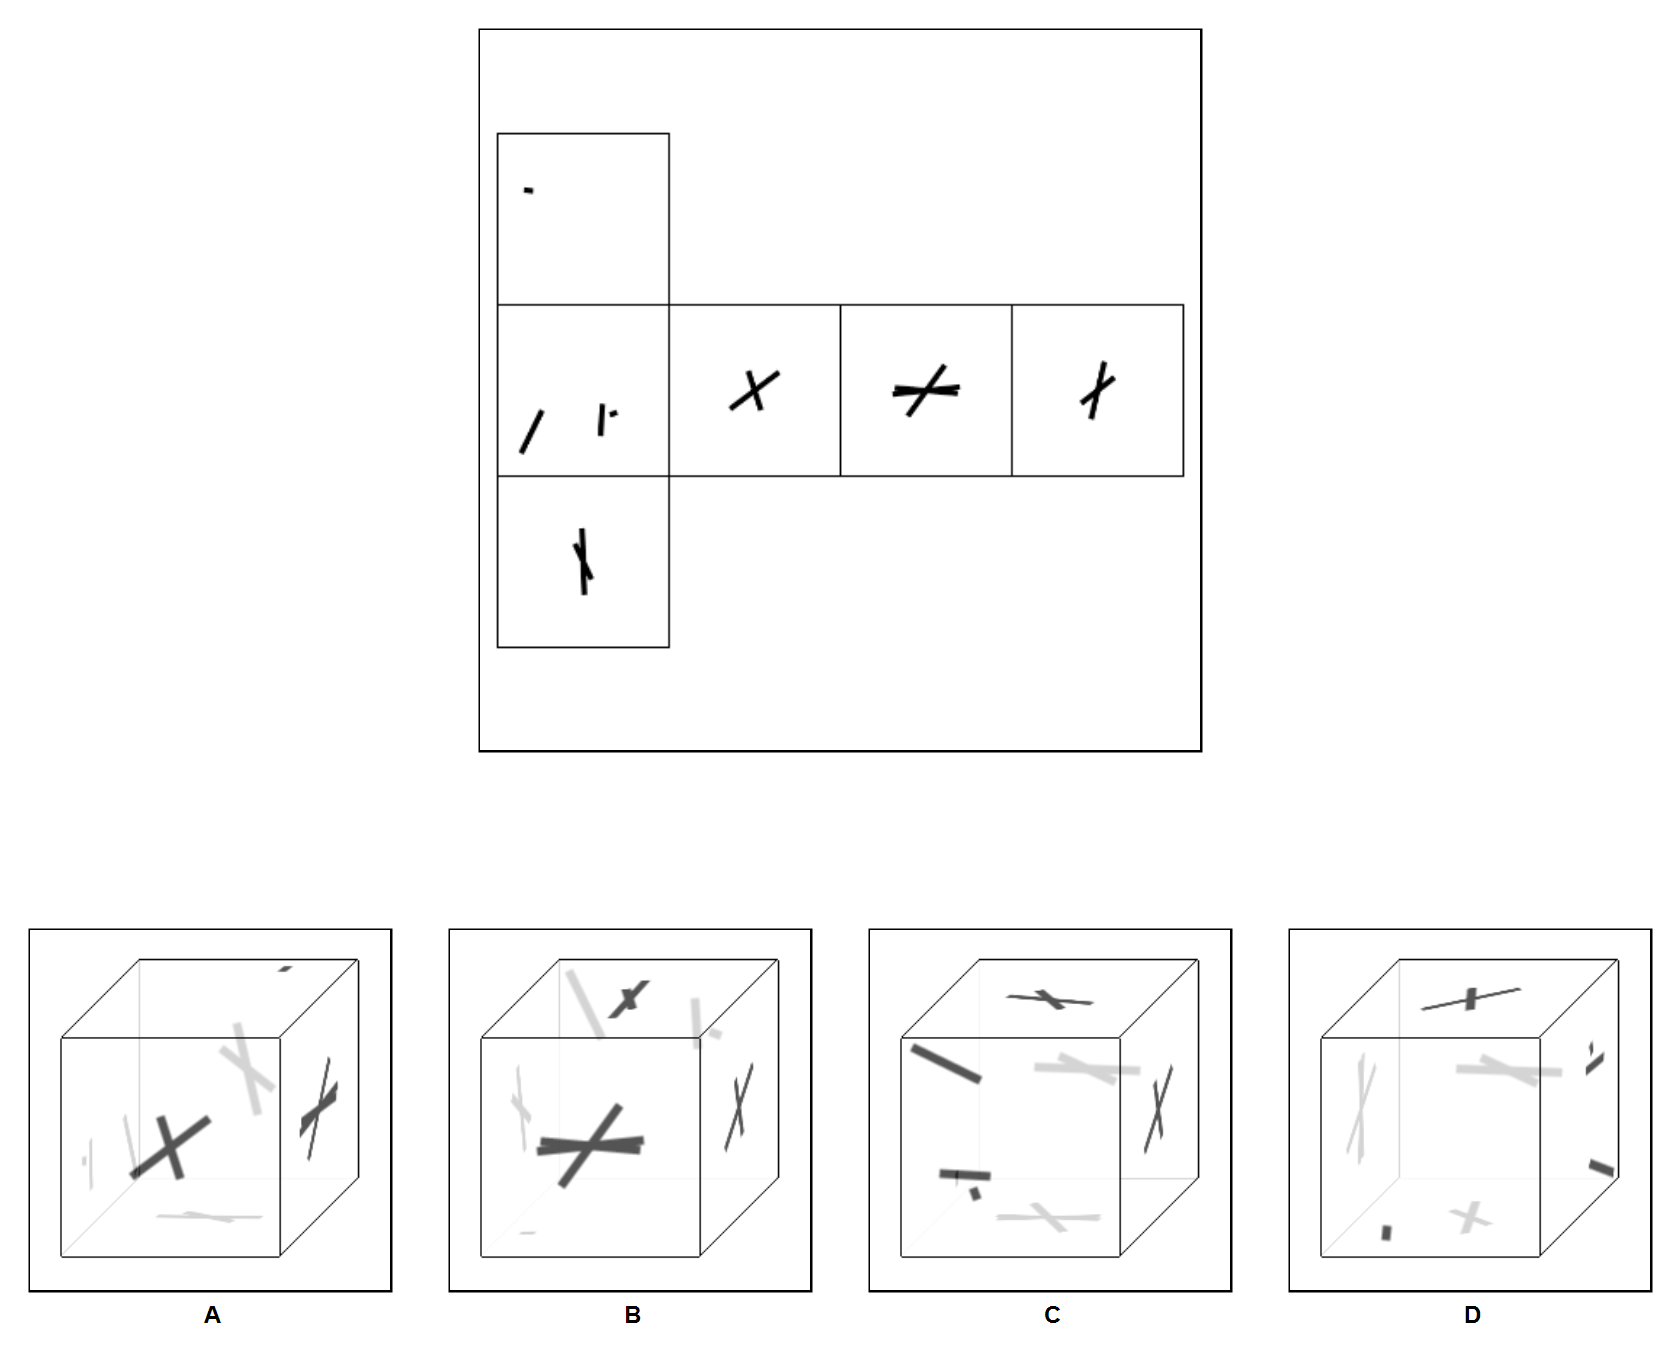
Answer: C